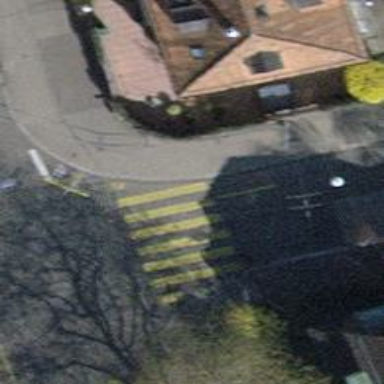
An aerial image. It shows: Uncontrolled zebra crossing on the road.